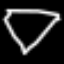
Label: diamond